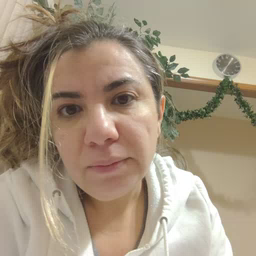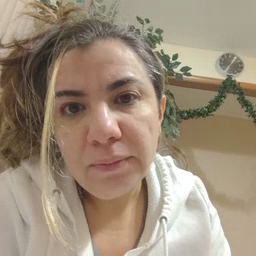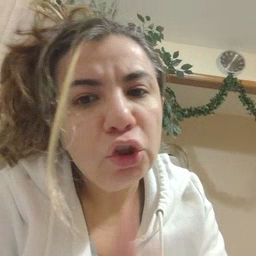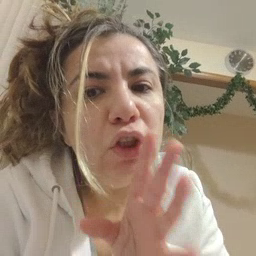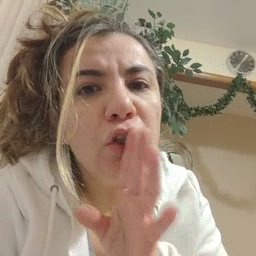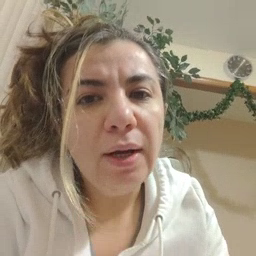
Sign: talk